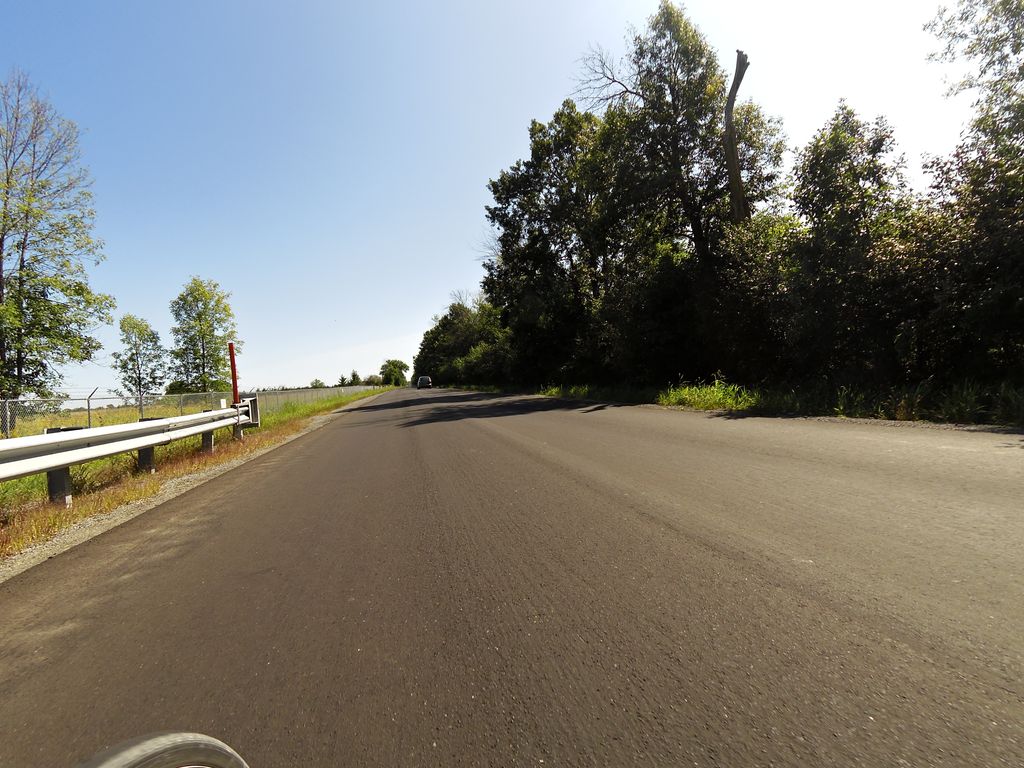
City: ottawa-gatineau